Question: Im planning my database scheme design for my project website.
This is 'video' table:

In "car" tag page, I retrieve from table in this way (PHP query):
'''
sql = "SELECT * FROM 'video' WHERE keyword='car'";
$result = $db->query($sql);
if (!$result) {
}
<?php while ($row = $result->fetch_assoc()) { ?>
<?php echo $row['website']; ?><br>
<?php echo $row['url']; ?><br><br>
<?php } ?>
'''
This is question: if I store milions of rows in 'video' table, for i.e. 50 milions of rows, is this table scheme design good or I need create something different?
thanks for any suggestion
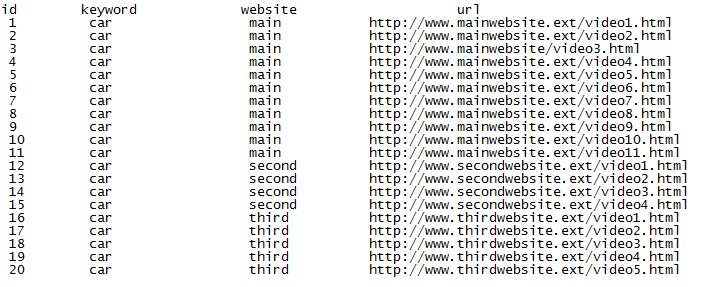
Answer: With a proper index on the 'keyword' column this design should be fine. But if you intend to be storing such a huge volumes of data in the table, you should definitely consider introducing paging in your SQL queries.